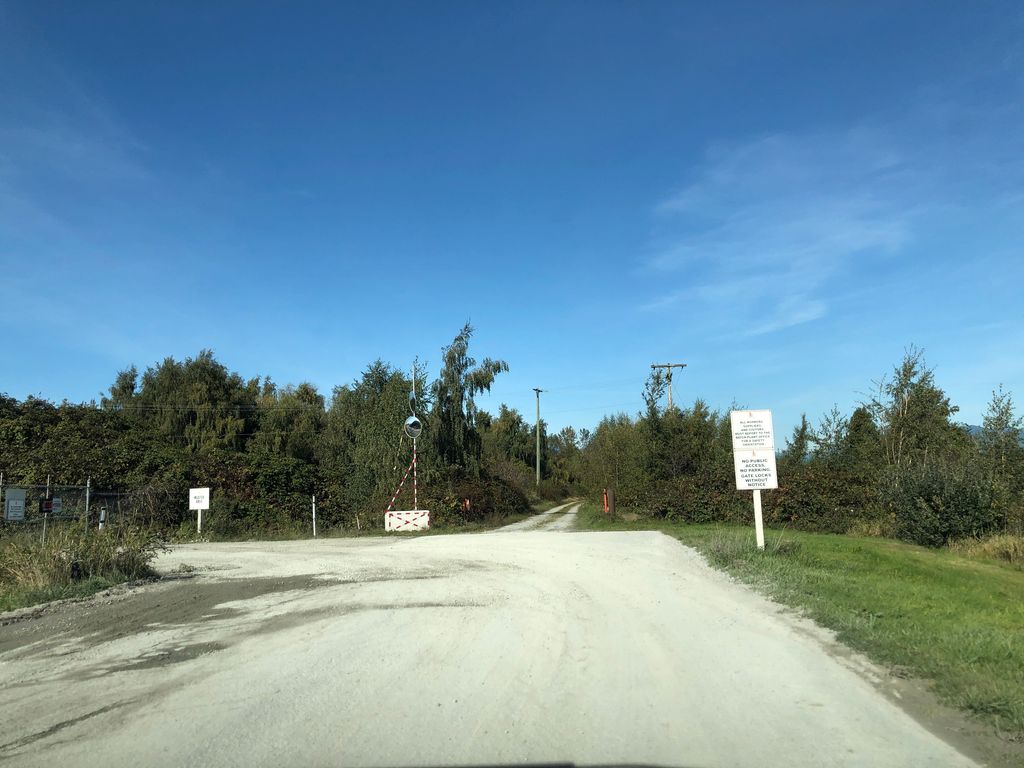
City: vancouver